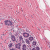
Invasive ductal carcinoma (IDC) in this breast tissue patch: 0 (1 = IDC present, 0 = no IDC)